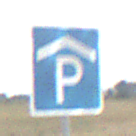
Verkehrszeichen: Parkhaus
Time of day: Midday
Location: Outdoor (Nature)
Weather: PartlyCloudy
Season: NotSpecified
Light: Natural